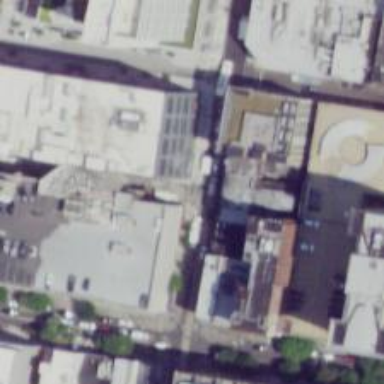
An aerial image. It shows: Alley designated for service vehicles.